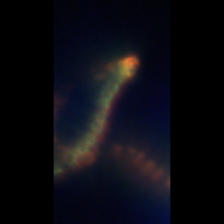
Taxon: Chaetoceros
Group: Diatoms